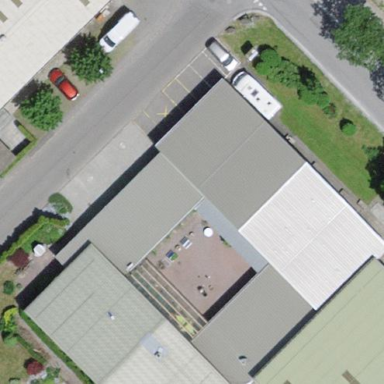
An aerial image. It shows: Commercial building.